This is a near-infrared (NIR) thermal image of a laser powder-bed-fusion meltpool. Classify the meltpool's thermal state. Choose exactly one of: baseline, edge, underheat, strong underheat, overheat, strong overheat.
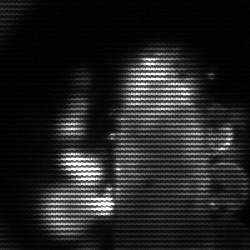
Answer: strong underheat